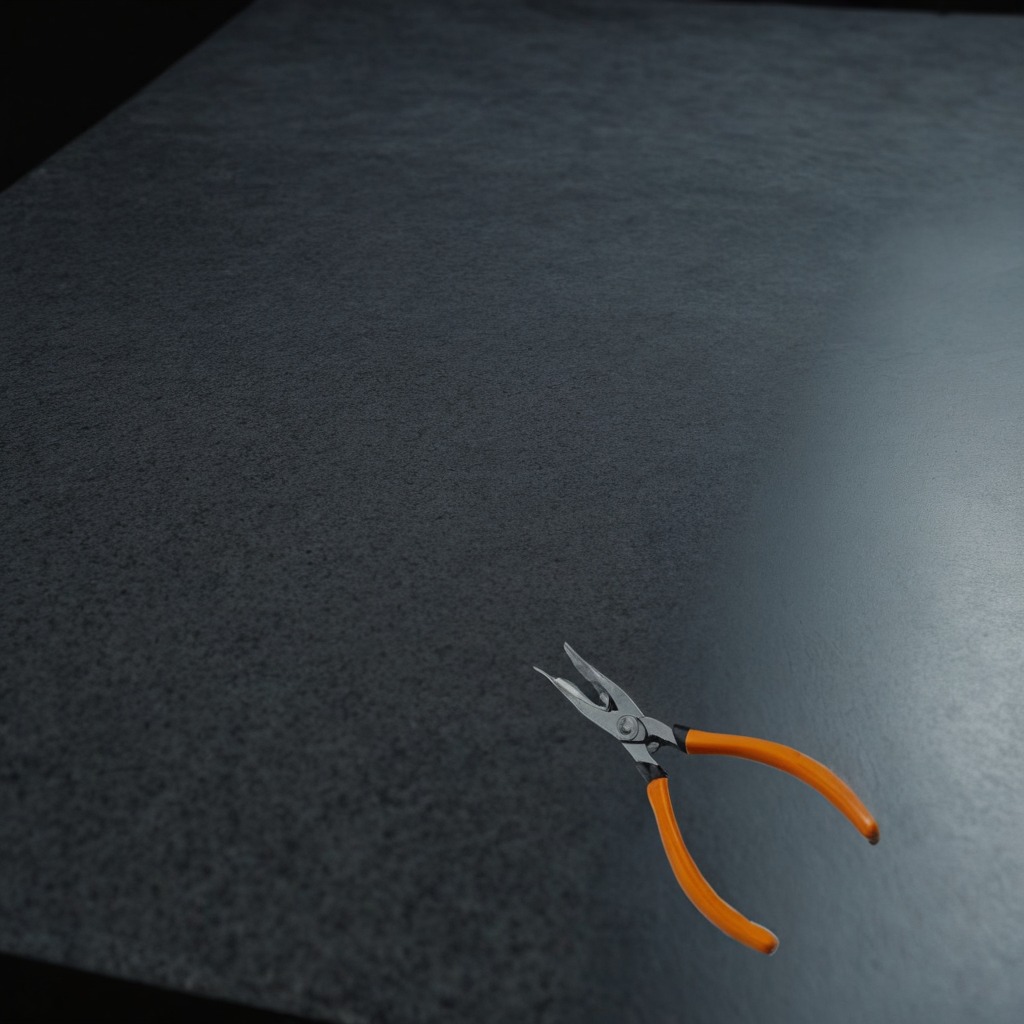
A plier is lying on the clean granite table inside a workshop at night.